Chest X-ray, PA view. Patient: 41 years old, sex F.
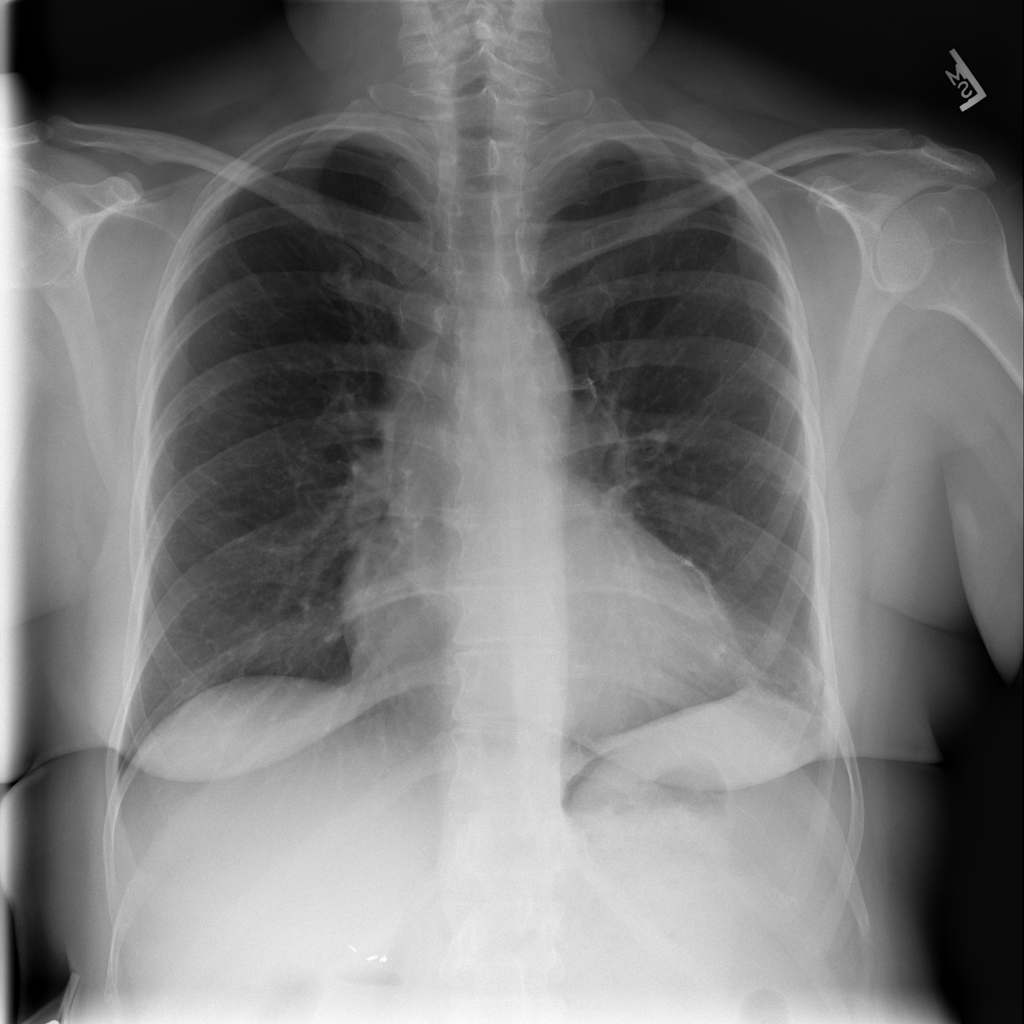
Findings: Pneumothorax